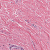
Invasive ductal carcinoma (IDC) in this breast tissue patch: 0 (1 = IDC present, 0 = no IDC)